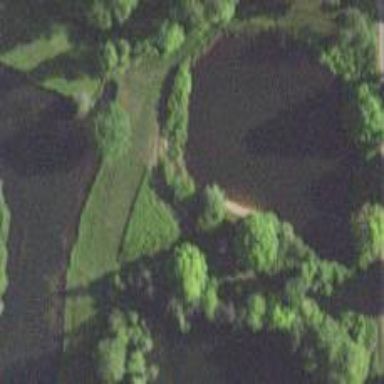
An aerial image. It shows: Peaceful pond surrounded by nature.